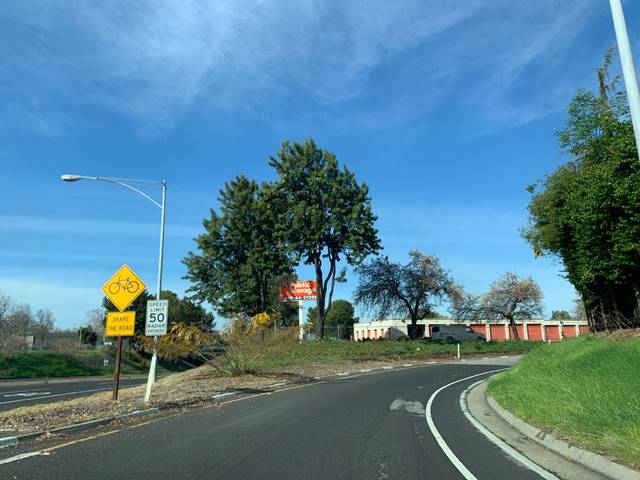
Region: United States
Coordinates: 37.38, -122.017